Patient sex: F
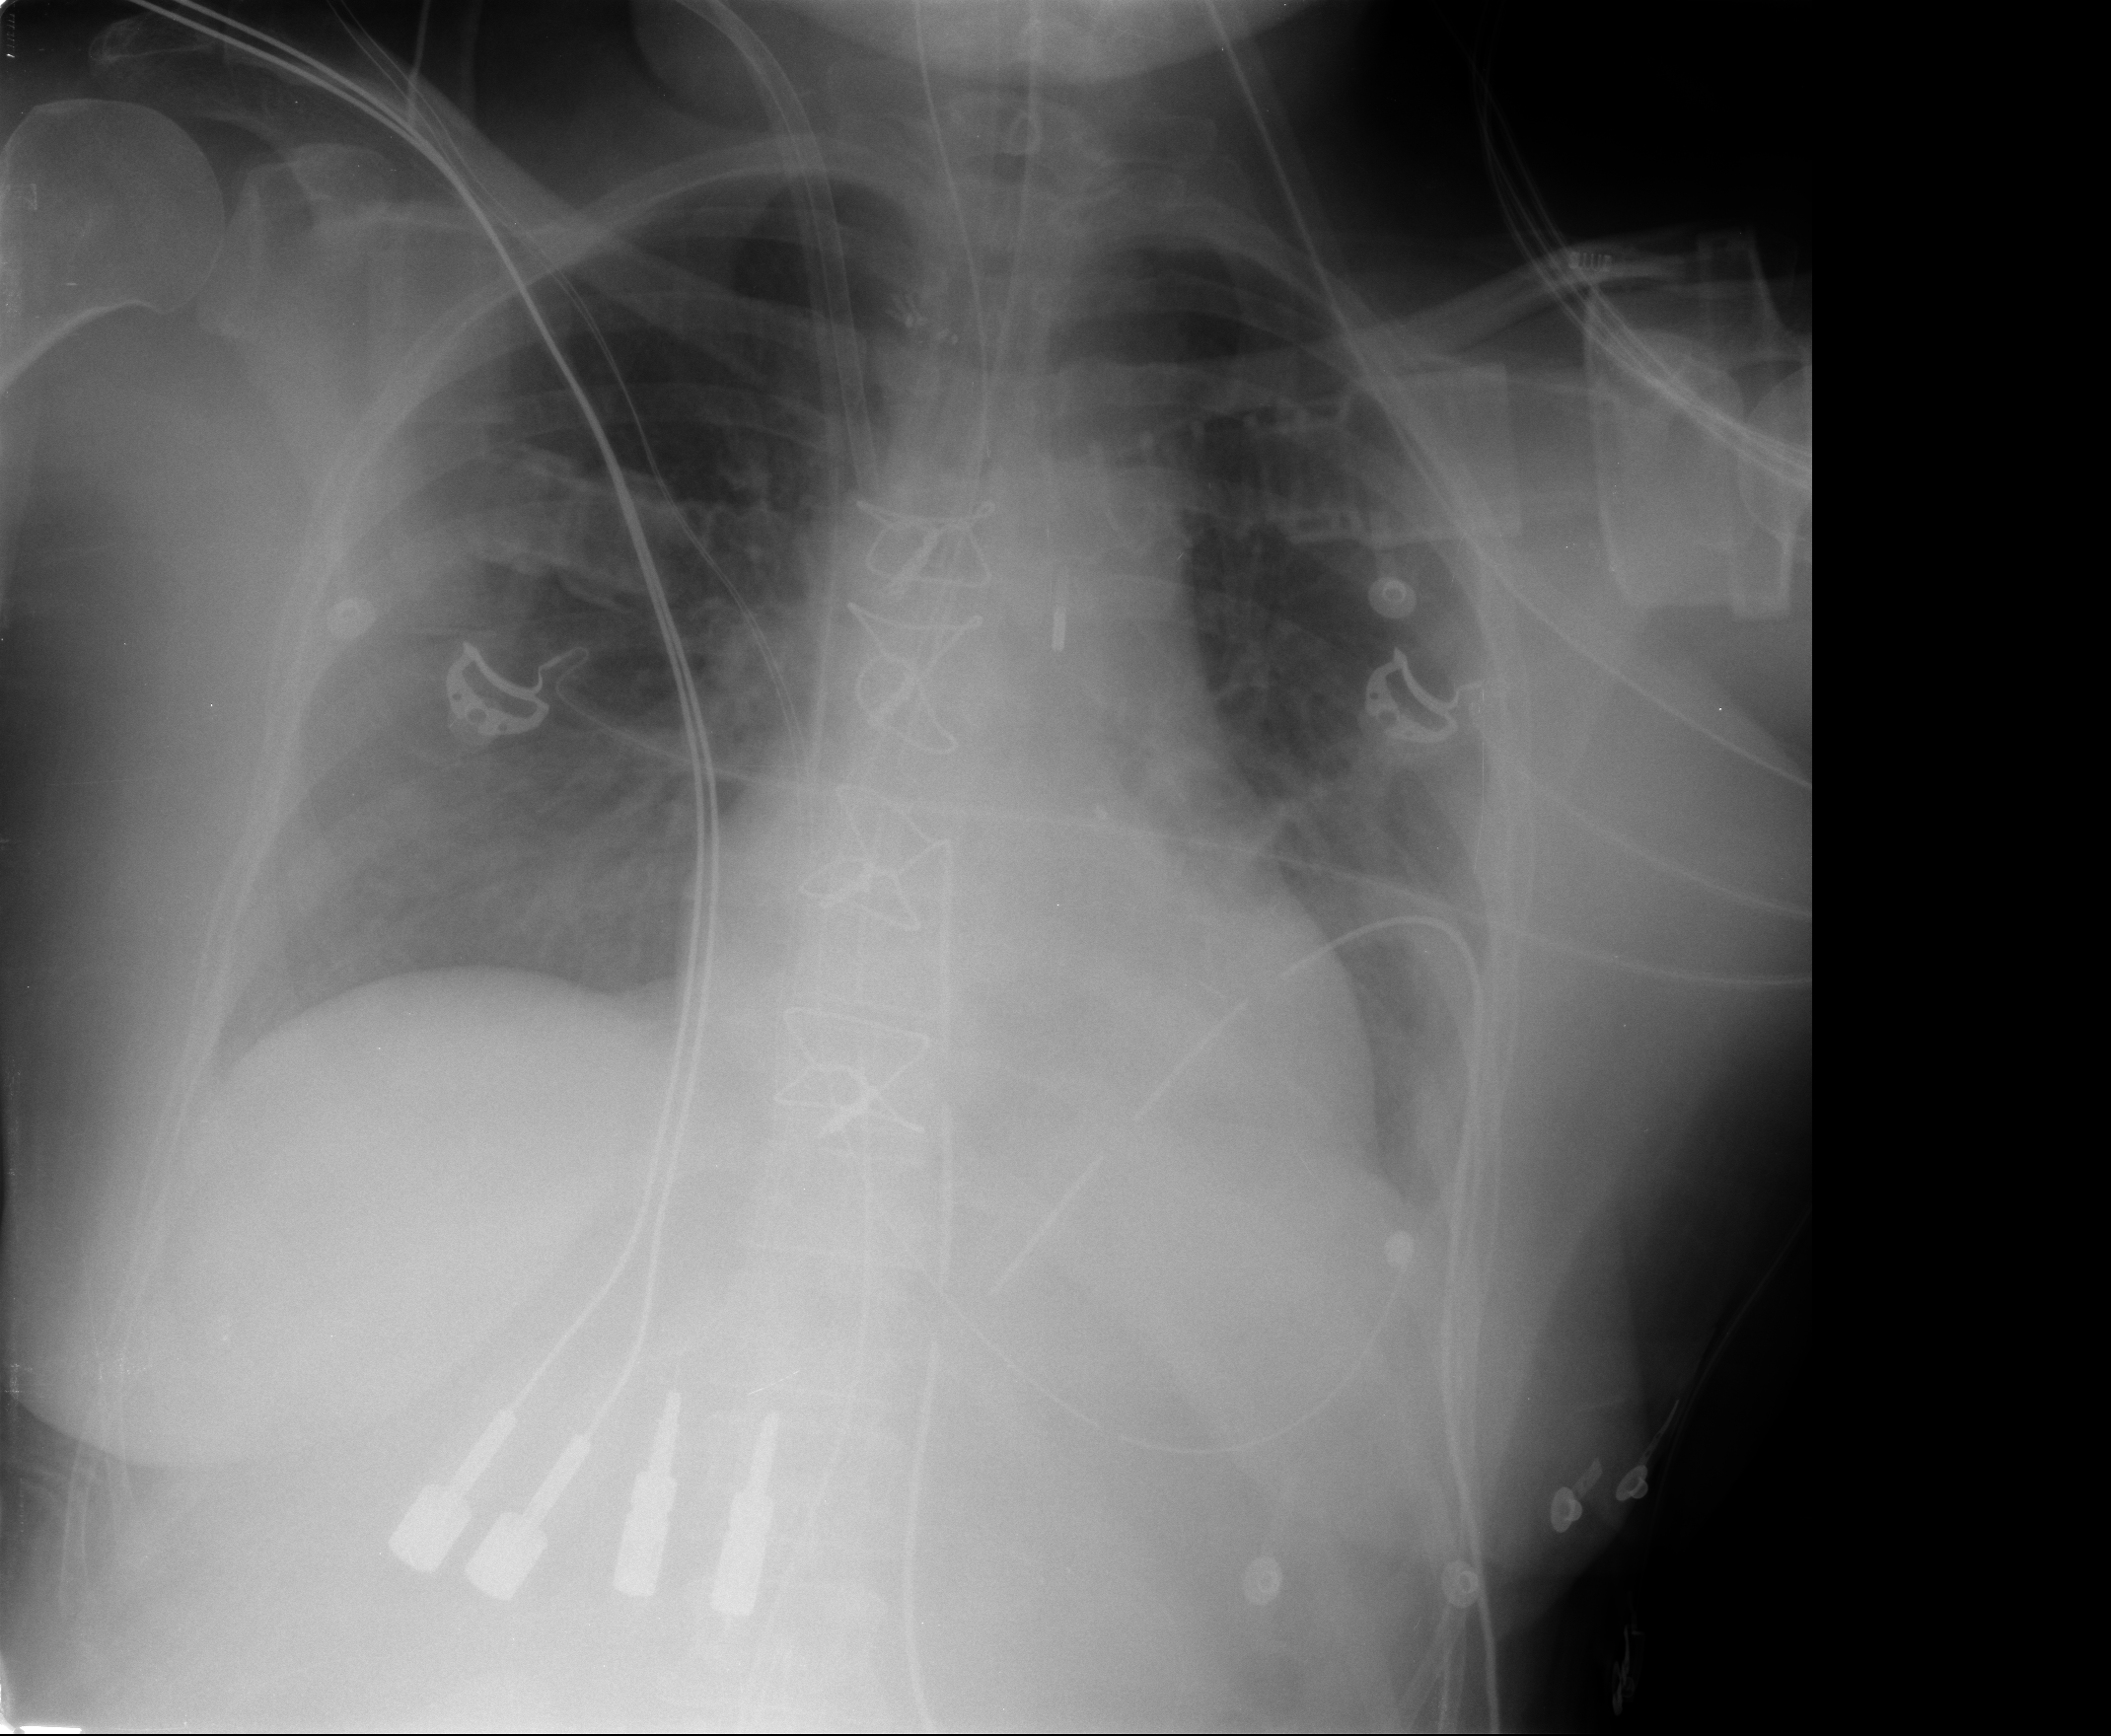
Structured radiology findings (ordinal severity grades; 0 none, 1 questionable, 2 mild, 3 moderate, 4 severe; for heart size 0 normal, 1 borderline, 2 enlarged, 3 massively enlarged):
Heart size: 0
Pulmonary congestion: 0
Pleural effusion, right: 0
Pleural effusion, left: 1
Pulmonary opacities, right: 1
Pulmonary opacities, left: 0
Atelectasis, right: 0
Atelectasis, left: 1